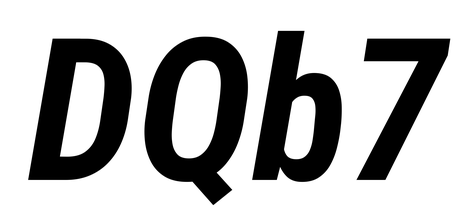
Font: Roboto-Italic_Condensed_Bold_Italic